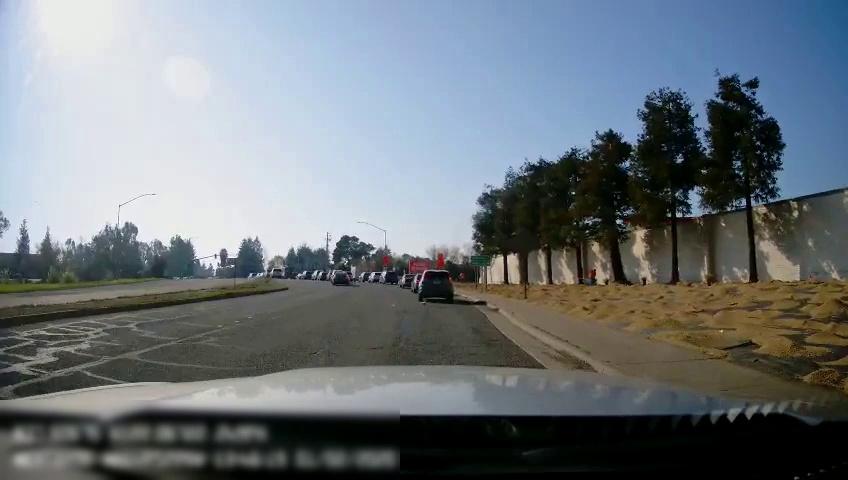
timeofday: Day
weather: Sunny
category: Drivable Space
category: Drivable Space
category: Pedestrians
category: Vehicles | Car
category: Vehicles | Car
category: Vehicles | Car
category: Vehicles | Truck
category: Vehicles | Car
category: Vehicles | Car
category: Vehicles | Car
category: Vehicles | Car
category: Vehicles | SUV
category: Vehicles | SUV
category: Vehicles | Car
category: Vehicles | SUV
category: Vehicles | Car
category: Traffic | Signs
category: Traffic | Signs
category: Traffic | Signs